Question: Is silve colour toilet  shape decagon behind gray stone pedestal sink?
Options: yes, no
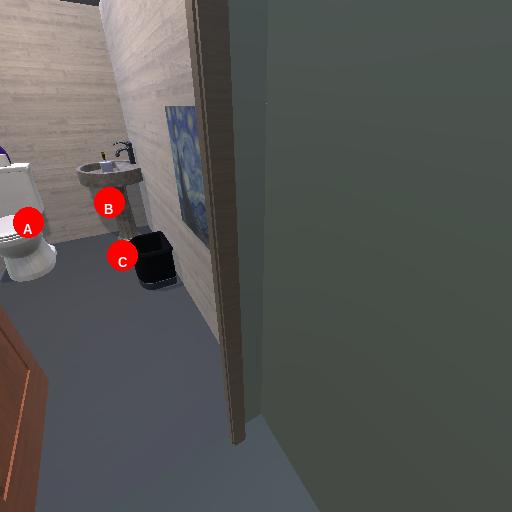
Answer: yes